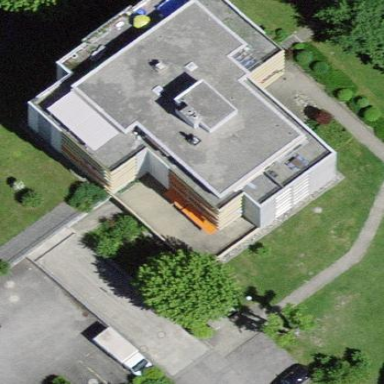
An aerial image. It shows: Apartment building with flat roof.